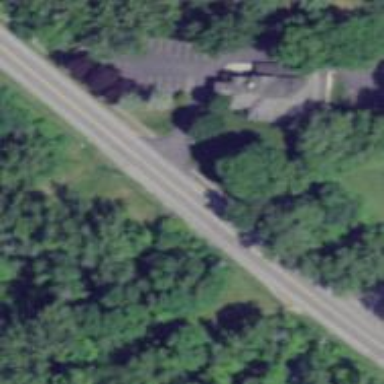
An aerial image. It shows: Unmarked crossing on the road.